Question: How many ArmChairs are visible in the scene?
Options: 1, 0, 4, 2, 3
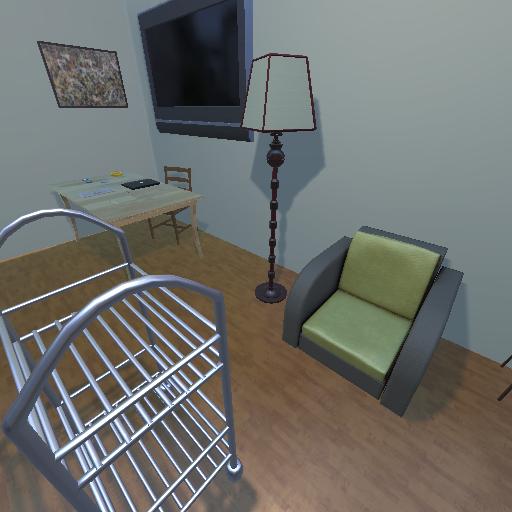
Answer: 1